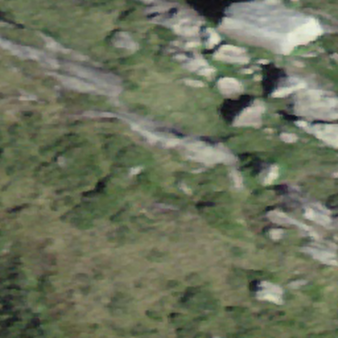
Label: bouldering_area